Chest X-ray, PA view. Patient: 40 years old, sex F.
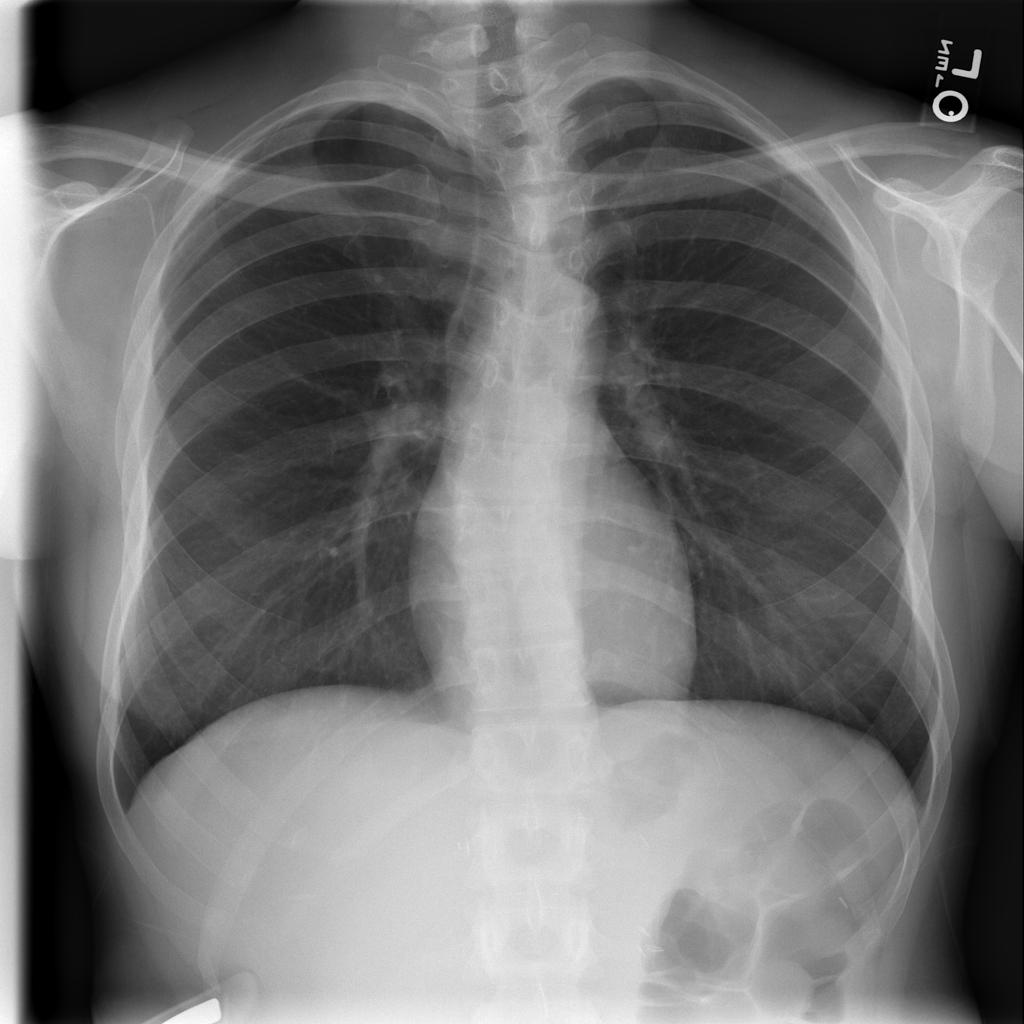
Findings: No Finding